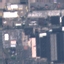
Label: Industrial